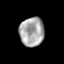
Tissue: prostate
Cell type: T cells
Senescence score: 0.313
Nuclear area (px): 693
Mean DAPI intensity: 168.449